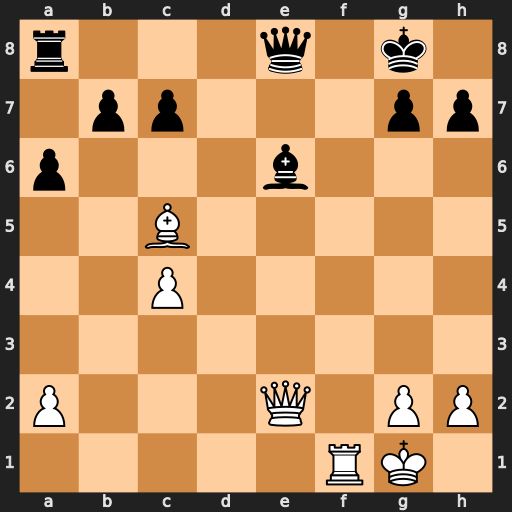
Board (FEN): r3q1k1/1pp3pp/p3b3/2B5/2P5/8/P3Q1PP/5RK1
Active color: w
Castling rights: -
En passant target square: -
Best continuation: Rf8+ Qxf8 Bxf8